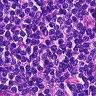
Metastatic tissue present: no